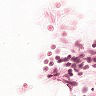
Metastatic tissue present: no